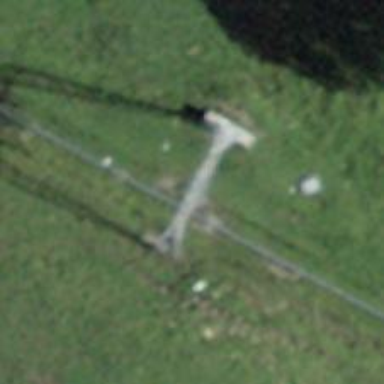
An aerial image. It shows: Pylon used for aerialway.